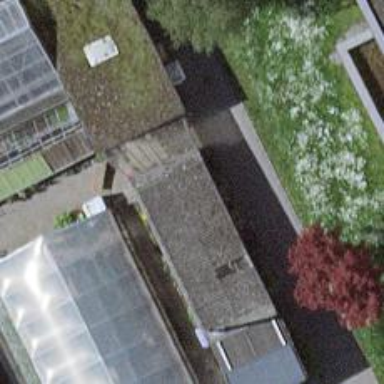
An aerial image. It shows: Garden center.